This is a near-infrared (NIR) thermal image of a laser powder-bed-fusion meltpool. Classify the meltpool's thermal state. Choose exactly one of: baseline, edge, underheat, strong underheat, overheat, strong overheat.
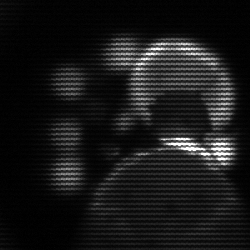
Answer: edge